Question: EXAMPLE:

Hello i need help with creating the bottom border with gradient and transparent edges.
How could I go about creating this effect?
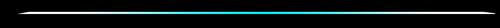
Answer: you could use a pseudo element for this, allowing higher browser support than a border-image..
'''
html,
body {
margin: 0;
padding: 0;
background: #222;
}
hr {
position: relative;
height: 0;
border: 0;
}
hr:before {
content: "";
position: absolute;
top: 100%;
left: 0;
height: 5px;
width: 100%;
}
.demo1:before {
background: linear-gradient(to right, rgba(255, 255, 255, 0) 0%,rgba(255, 255, 255, 1) 50%, rgba(255, 255, 255, 0) 100%);
}
.demo2:before {
background: linear-gradient(to right, rgba(179, 220, 237, 0) 0%, rgba(41, 184, 229, 1) 50%, rgba(188, 224, 238, 0) 100%);
}
.demo3:before{
background: linear-gradient(to right, rgba(182,224,38,0) 0%,rgba(177,222,39,1) 50%,rgba(171,220,40,0) 100%);
}
'''
'''
<script src="https://cdnjs.cloudflare.com/ajax/libs/prefixfree/1.0.7/prefixfree.min.js"></script>
<hr class="demo1" />
<br />
<hr class="demo2" />
<br />
<hr class="demo3" />
'''
- - 'hr''div''a''p'